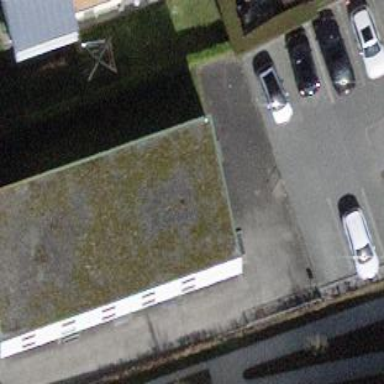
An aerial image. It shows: Building with flat roof.